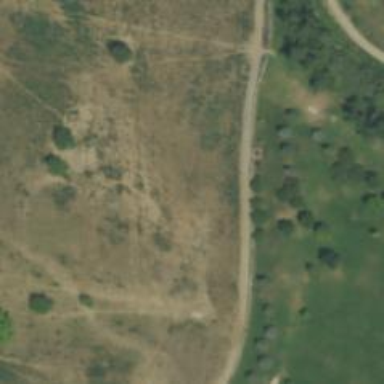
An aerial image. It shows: Disc golf hole.